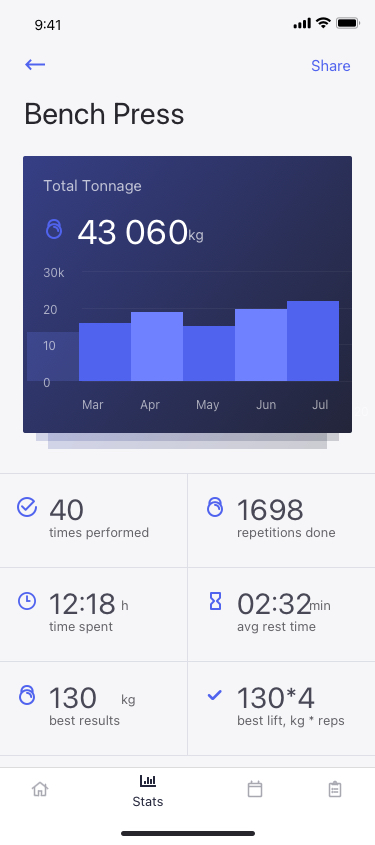
Text in this UI design:
Mar
Apr
May
Jun
Jul
20
20
30k
10
0
kg
43 060
Total Tonnage